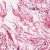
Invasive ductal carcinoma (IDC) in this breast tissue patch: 0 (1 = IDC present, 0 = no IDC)